Interaction volume radius: 10 \u00c5
Interaction volume height: 10 \u00c5
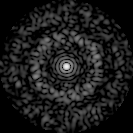
Disorder parameter: 0.8576